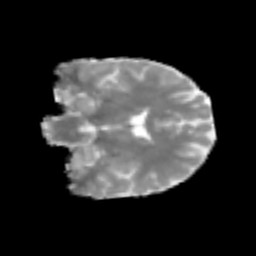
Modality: MD
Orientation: coronal
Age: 24
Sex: male
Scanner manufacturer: siemens
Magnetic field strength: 3 T
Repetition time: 2.3 s
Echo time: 0.085 s